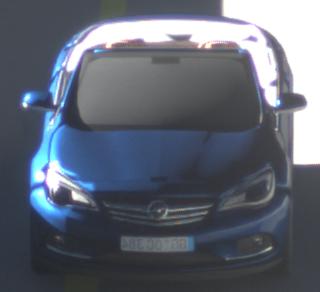
Make: Opel
Model: Cascada 1.4 Turbo
Detailed model: Cascada
Model produced from: 2013/03
Model produced until: 2015/01
Doors: 2
Color: blue
Road condition: dry road
Daytime: morning or afternoon
Contrast: high contrast